Question: I am trying to make a simple 3D surface plot with matplotlib but the plot does not show at the end; I only get empty 3D axes.
Here is what I did:
'''
from mpl_toolkits.mplot3d import Axes3D
x = np.arange(1, 100, 1)
y = np.arange(1, 100, 1)
z = np.arange(1, 100, 1)
fig = figure()
ax = fig.add_subplot(111, projection='3d')
ax.plot_surface(x, y, z, rstride=5, cstride=5)
show()
'''
...and I get this:

Any suggestions?
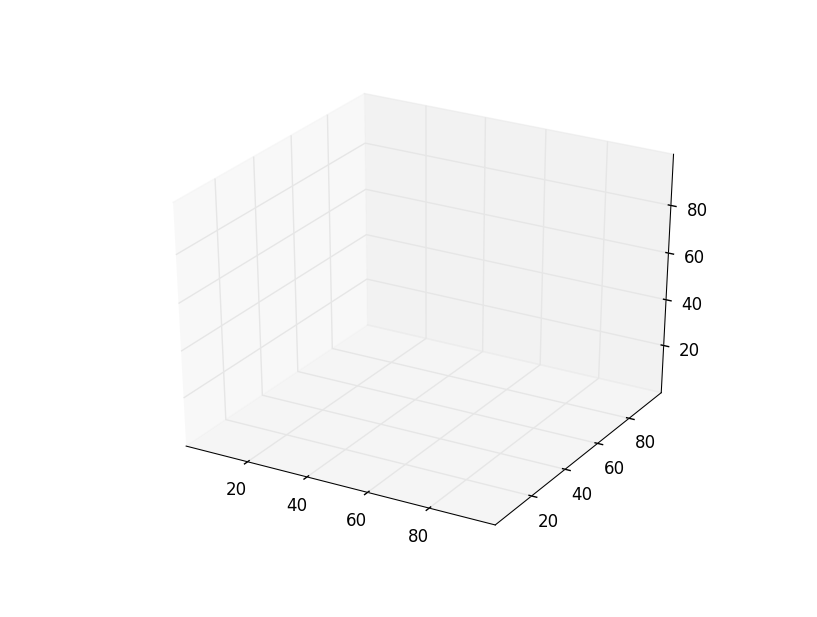
Answer: You are not plotting a surface: 'x', 'y' and 'z' needs to be 2D arrays. Look at this example: <URL>.